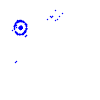
Particle: electron